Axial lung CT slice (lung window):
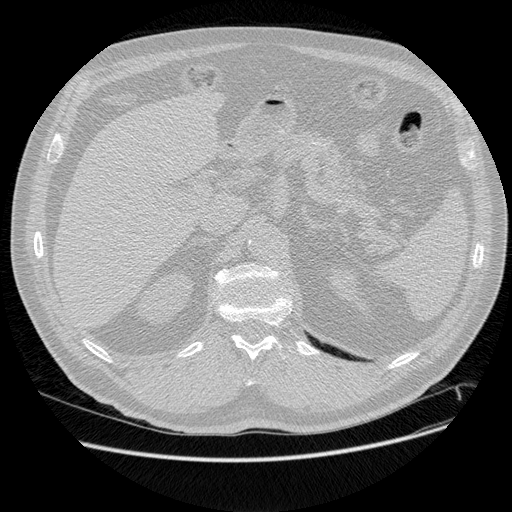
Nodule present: no